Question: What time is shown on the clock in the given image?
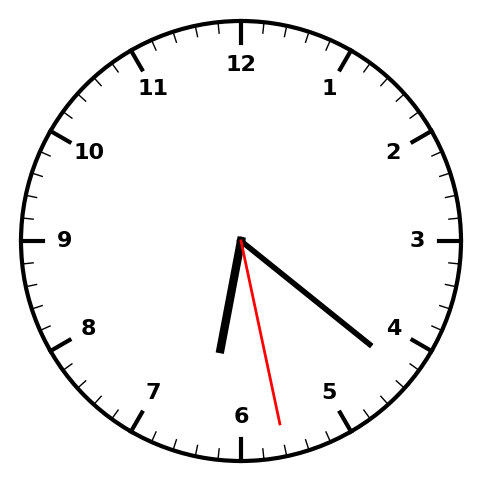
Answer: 06:21:28